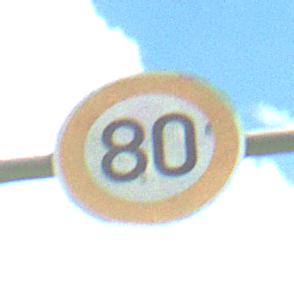
Verkehrszeichen: Geschwindigkeit80
Umgebung: Outdoor, Nature
Tageszeit: Midday
Wetter: PartlyCloudy
Licht: Natural
Jahreszeit: NotSpecified
Kontrast: HighContrast